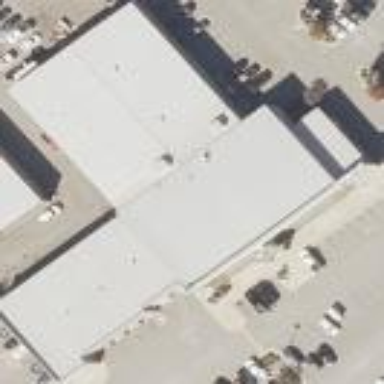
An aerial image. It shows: Building that houses car shop.